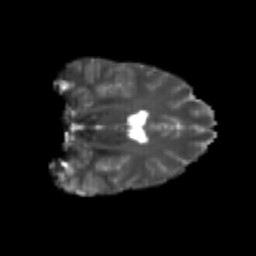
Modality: T2w
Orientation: coronal
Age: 21
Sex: male
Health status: healthy
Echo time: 0.074 s